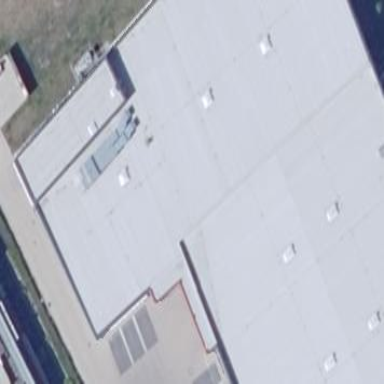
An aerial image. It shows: Mall building.